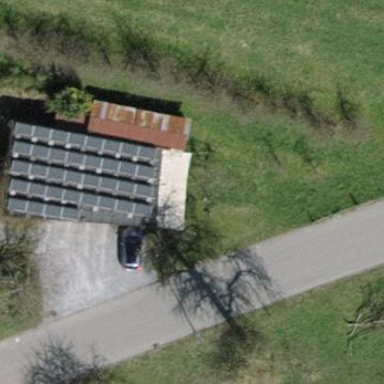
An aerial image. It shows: Garage.